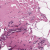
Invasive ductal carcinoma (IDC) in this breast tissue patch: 0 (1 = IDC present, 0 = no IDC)